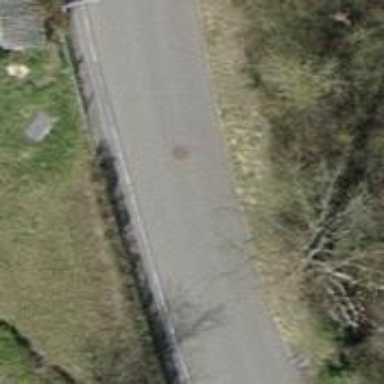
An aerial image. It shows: Residential road with asphalt surface and sidewalk on the left side.